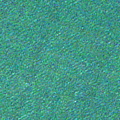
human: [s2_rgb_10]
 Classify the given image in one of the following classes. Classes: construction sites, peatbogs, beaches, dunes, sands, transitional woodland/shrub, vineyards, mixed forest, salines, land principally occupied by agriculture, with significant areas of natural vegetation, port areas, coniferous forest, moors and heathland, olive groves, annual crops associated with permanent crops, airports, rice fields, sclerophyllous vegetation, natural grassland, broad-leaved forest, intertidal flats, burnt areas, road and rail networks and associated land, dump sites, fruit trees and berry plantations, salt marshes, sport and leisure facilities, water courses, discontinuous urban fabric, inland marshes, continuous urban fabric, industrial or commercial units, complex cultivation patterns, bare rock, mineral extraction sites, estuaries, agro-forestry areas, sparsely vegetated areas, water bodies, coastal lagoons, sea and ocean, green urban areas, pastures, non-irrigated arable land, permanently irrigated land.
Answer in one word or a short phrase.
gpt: sea and ocean